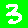
Digit: 3